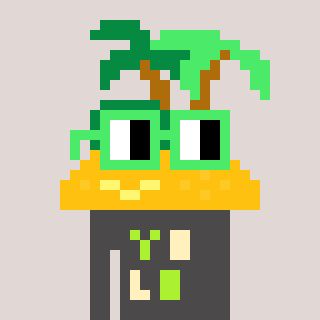
a pixel art character with square light green glasses, a island-shaped head and a grayscale-colored body on a warm background